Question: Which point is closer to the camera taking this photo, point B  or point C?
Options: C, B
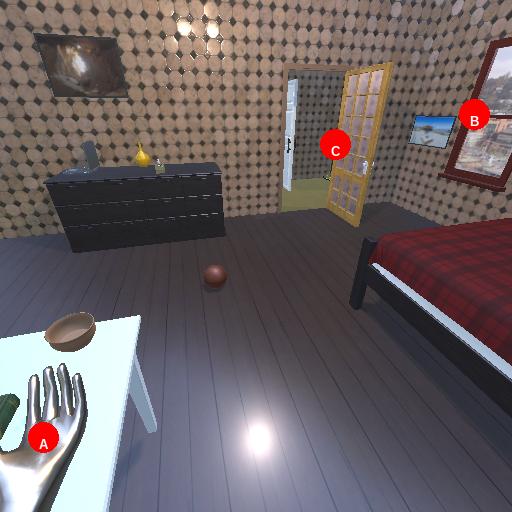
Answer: C